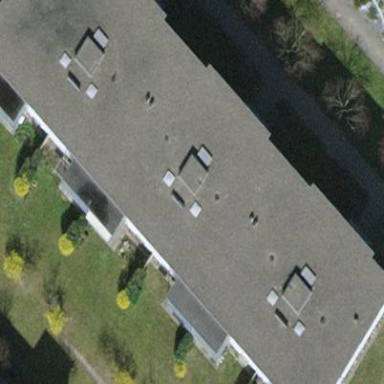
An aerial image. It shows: Flat-roofed apartment building.